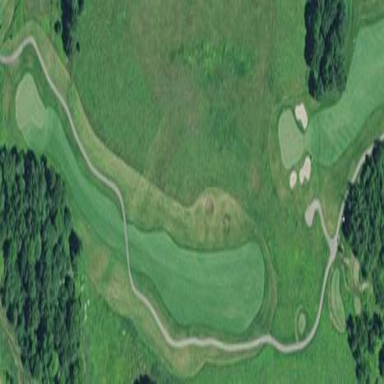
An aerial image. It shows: Rough area in golf course.